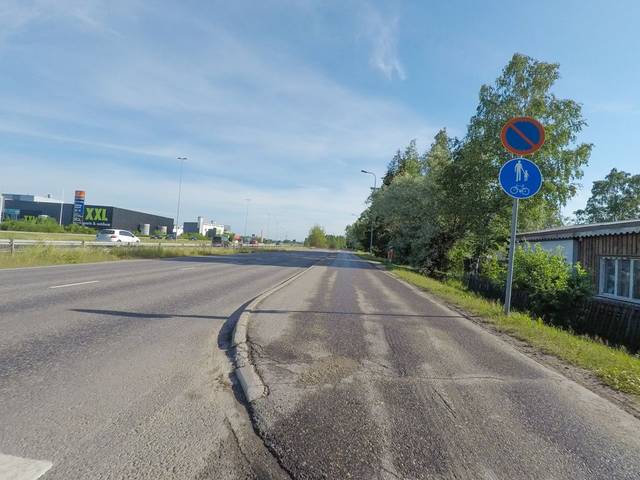
Region: Finland
Coordinates: 60.276, 24.977